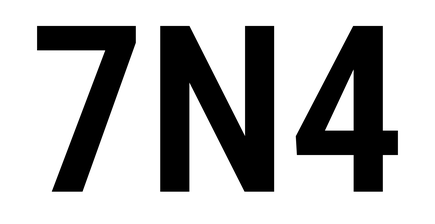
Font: Roboto_Condensed_SemiBold